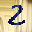
Label: 2